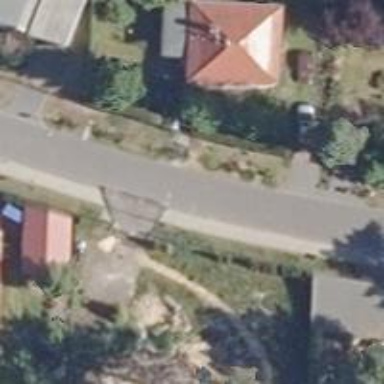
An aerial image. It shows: Residential road with asphalt surface. Sidewalk is present on the left side.